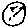
Label: circle